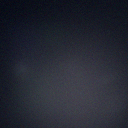
Screen state: off